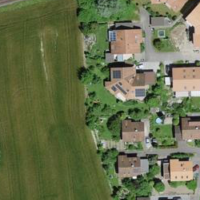
EUNIS habitat code: 54
Species observed at this site:
Corylus avellana
Sedum album
Leptoglossus occidentalis